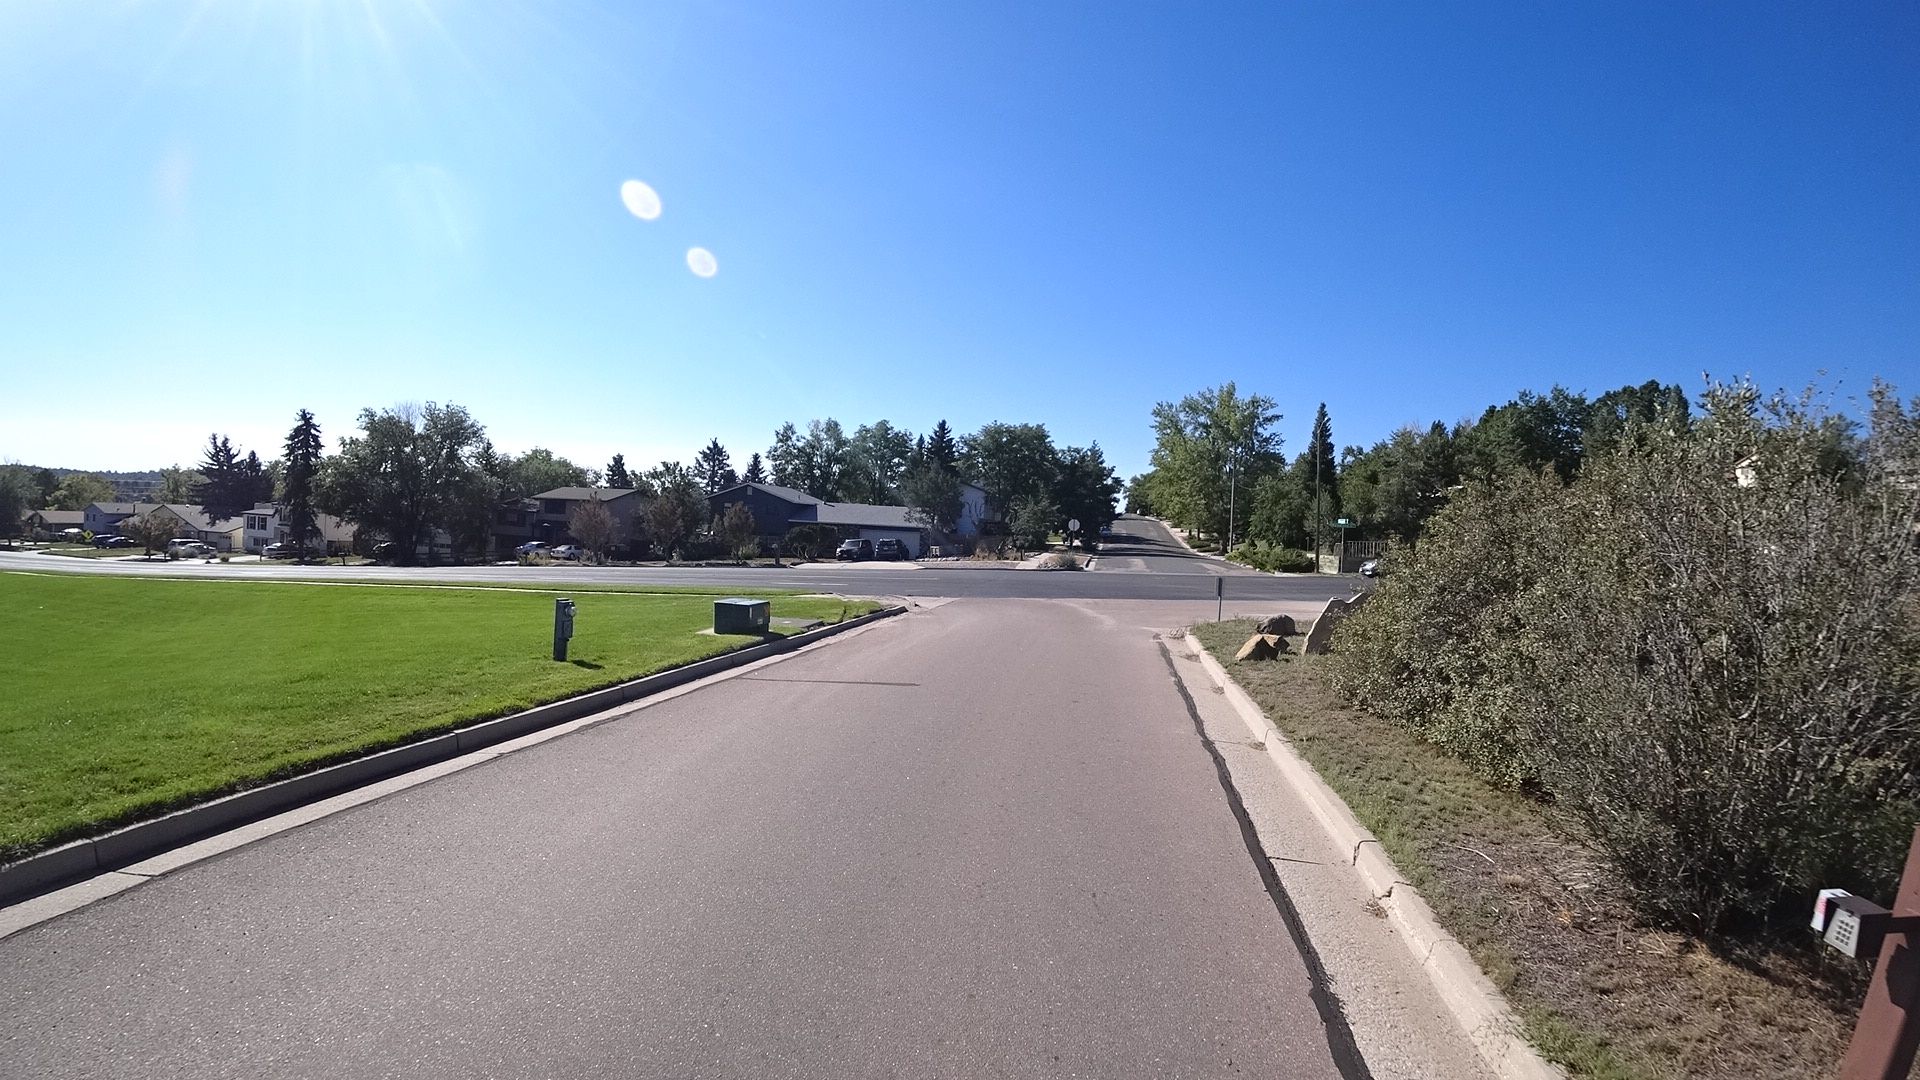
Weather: clear
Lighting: day
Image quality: good
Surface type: cycling surface
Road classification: unclassified
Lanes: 1.0
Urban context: urban centre
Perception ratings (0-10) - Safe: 4.73, Lively: 4.25, Beautiful: 8.55, Boring: 2.77, Depressing: 3.31, Wealthy: 6.03